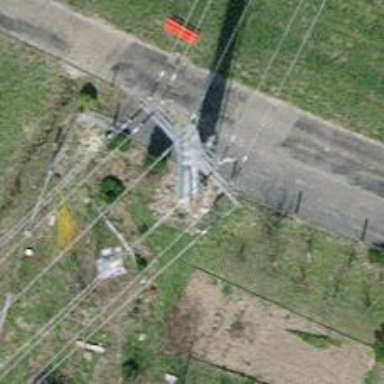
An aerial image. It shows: Power line is depicted.